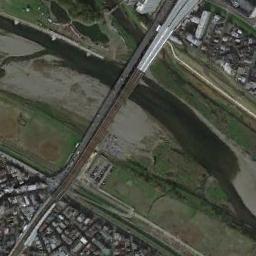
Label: bridge